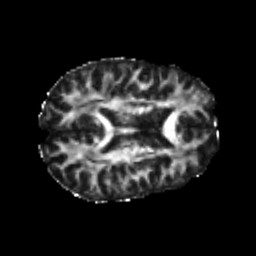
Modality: FA
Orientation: axial
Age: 22
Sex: male
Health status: healthy
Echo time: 0.074 s